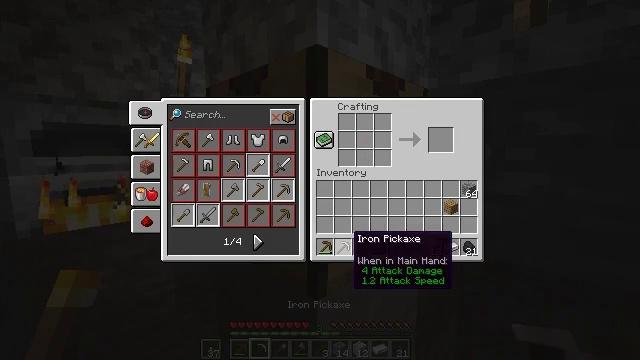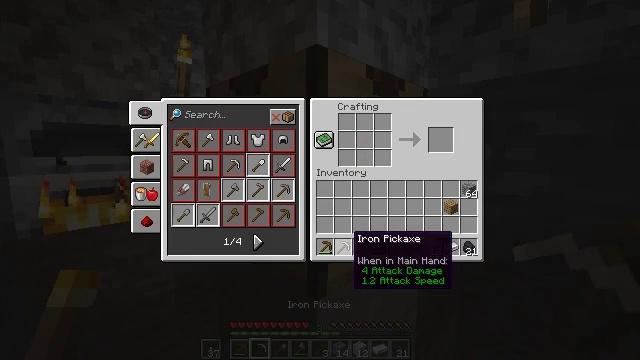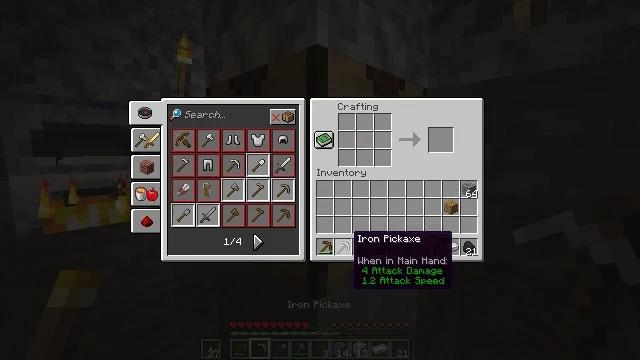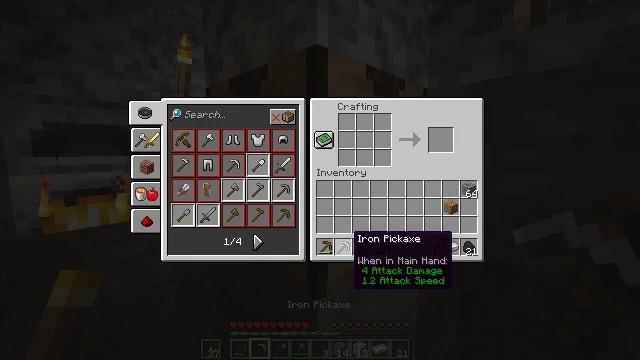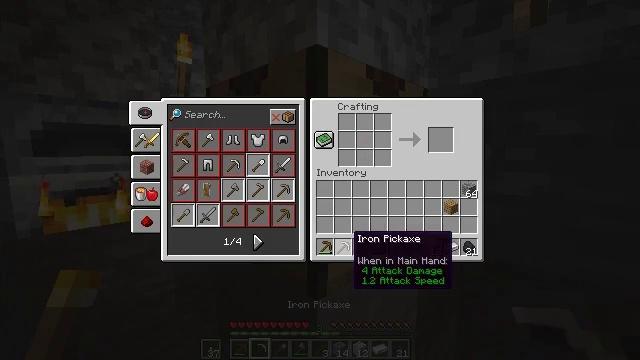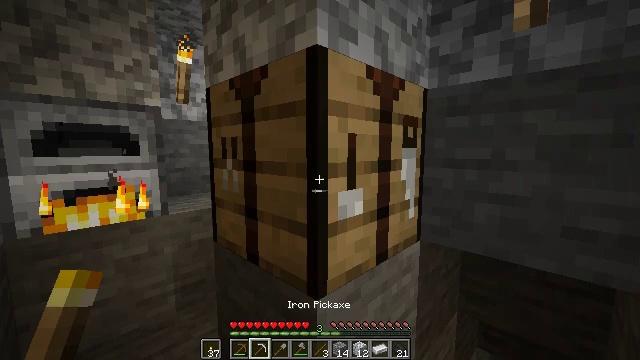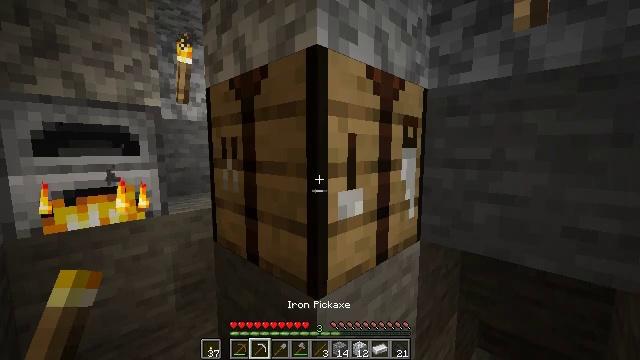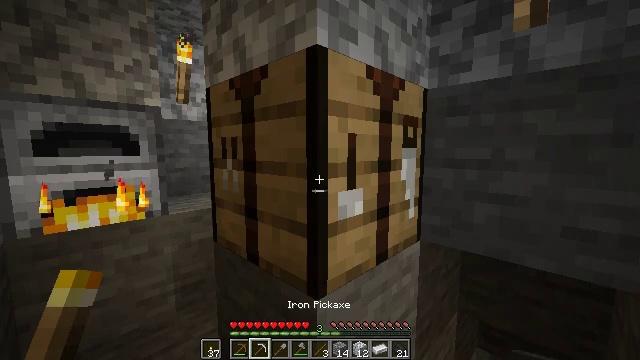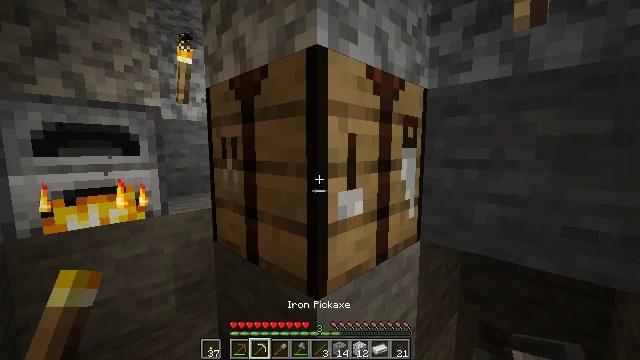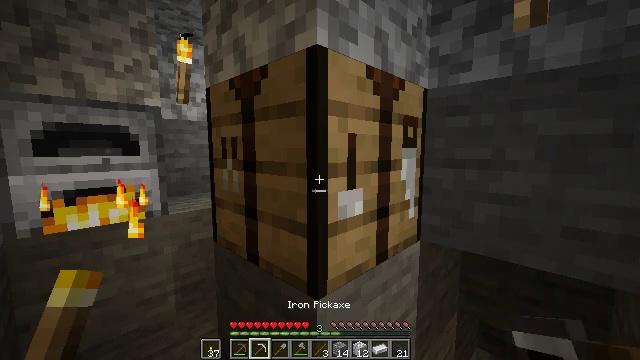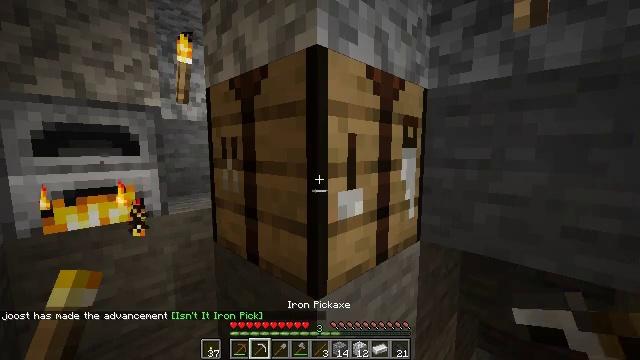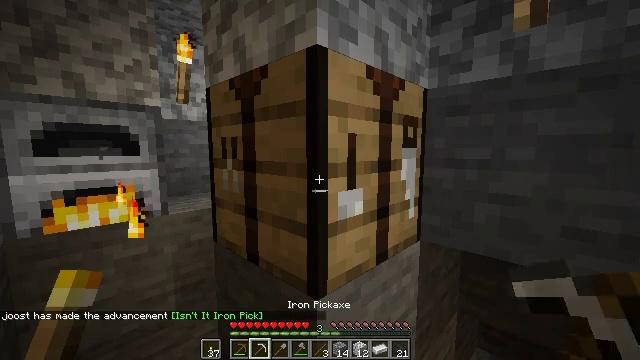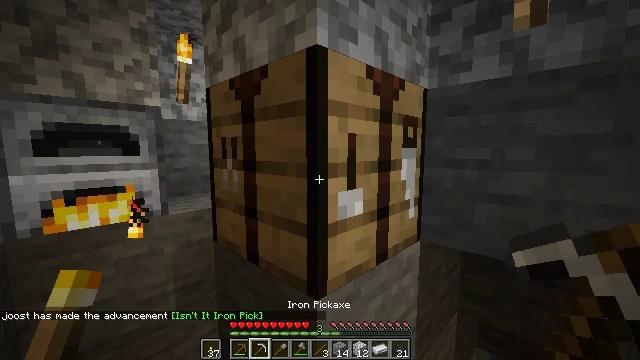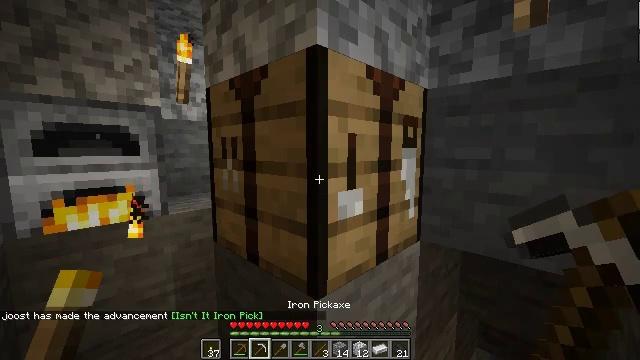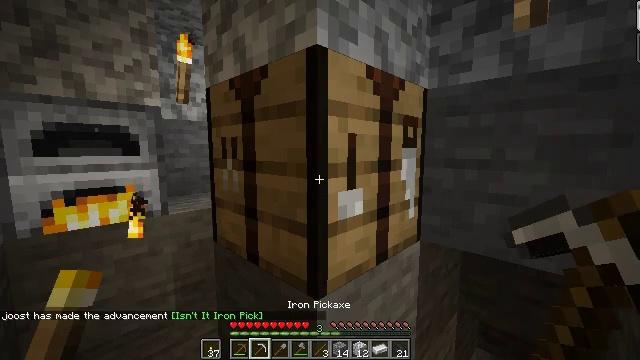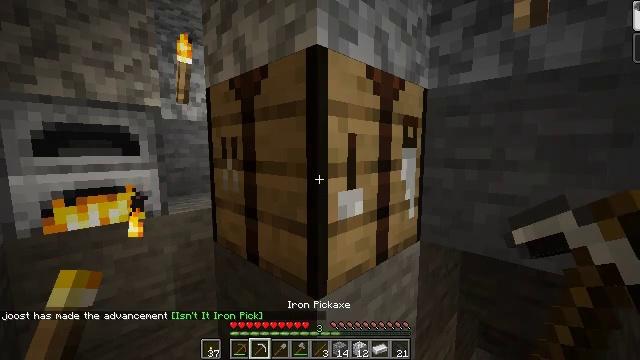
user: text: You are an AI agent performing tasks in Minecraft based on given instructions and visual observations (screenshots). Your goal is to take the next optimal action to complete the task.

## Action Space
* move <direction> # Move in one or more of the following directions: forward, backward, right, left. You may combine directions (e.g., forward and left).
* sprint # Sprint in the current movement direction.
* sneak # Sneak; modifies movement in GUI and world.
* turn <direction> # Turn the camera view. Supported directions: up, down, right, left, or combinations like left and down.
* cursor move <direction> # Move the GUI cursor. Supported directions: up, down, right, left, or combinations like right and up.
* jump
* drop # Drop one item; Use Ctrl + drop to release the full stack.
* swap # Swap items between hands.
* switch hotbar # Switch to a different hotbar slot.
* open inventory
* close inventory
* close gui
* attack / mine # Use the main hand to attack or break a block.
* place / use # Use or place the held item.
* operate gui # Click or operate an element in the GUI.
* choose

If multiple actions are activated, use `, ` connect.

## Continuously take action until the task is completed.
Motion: motion action
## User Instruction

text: Reclaim the furnace for later use.
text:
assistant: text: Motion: no_op
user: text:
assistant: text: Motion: no_op
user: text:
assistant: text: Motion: no_op
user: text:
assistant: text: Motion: no_op
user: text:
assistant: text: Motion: open inventory
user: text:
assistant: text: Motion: open inventory
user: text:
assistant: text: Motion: open inventory
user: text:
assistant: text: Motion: no_op
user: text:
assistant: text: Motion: no_op
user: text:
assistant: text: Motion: no_op
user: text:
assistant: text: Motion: no_op
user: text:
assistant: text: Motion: no_op
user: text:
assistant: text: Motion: no_op
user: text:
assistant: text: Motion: no_op
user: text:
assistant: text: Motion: no_op
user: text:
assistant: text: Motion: no_op
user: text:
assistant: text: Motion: turn left and up
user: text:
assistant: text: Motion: no_op
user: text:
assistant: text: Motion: turn left
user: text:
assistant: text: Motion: turn left
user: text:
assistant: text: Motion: turn left
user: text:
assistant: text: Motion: turn left
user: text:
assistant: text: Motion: turn left
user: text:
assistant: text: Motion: turn left
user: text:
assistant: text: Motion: turn left and up
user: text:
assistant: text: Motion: no_op
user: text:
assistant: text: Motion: no_op
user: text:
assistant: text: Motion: no_op
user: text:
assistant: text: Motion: no_op
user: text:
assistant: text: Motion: move forward